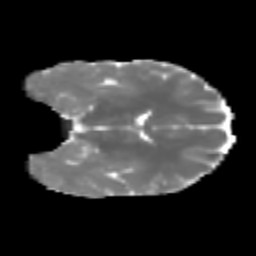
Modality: MD
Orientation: coronal
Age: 20
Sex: female
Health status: healthy